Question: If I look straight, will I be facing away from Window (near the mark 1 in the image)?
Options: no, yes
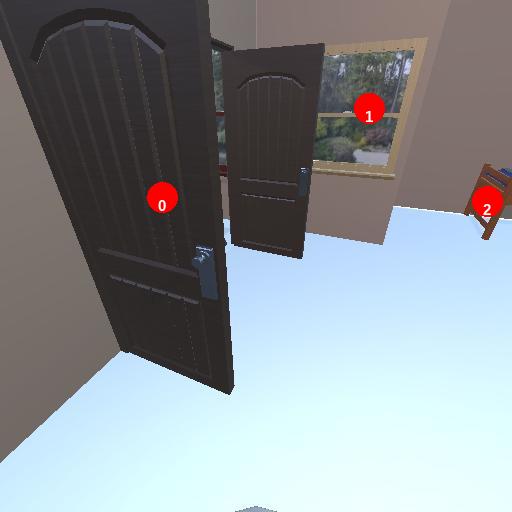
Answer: no